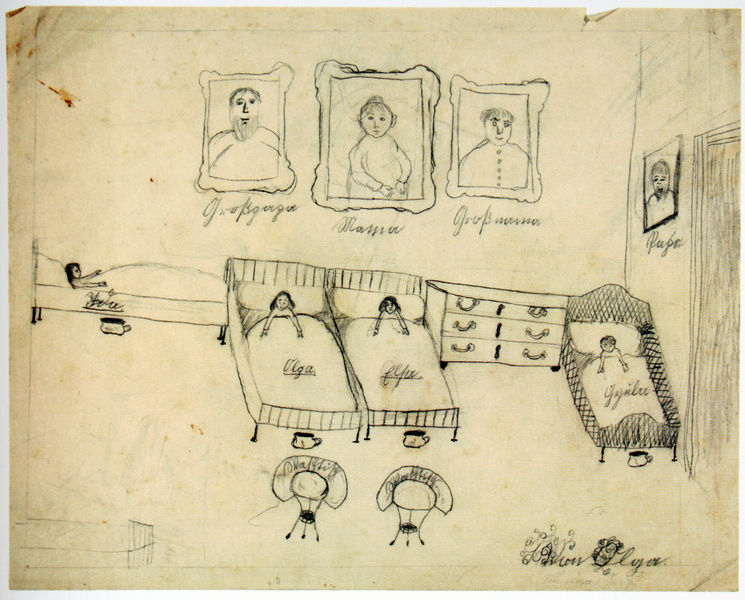
Titel: Schlafzimmer
Künstler: Olga Benczúr
Standort: München
Institution: Städtische Galerie im Lenbachhaus
Schlagwörter: gemälde, mann, schlaf, weiß, frauen, frau, männer, raum, schwarz, skizze, stühle, tisch, tische, tür, zeichnung, zimmer, alt, wand, rahmen, bild, signatur, interieur, sessel, eltern, familie, kind, mutter, kinder, schrift, bilder, bilderrahmen, kommode, schrank, liegen, schlafen, grafik, graphik, vergilbt, naiv, einfach, bett, bettdecke, schlafzimmer, geschwister, porträts, schwarzweiß, beschriftung, bleistift, nachttopf, bildnisse, namen, griffe, schubladen, kin, waschtisch, oma, krankenhaus, opa, töpfchen, handschrift, kopfkissen, schirft, hospital, betten, kinderzeichnung, kindeer, kinderzimmer, heim, mama, papa, internat, bette, kinderheim, großeltern, bildnise, betttopf, elsa, olga, großpapa, nachttoüpf, großmama, 4 betten, einfdach, nachttöpfe